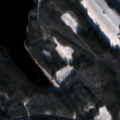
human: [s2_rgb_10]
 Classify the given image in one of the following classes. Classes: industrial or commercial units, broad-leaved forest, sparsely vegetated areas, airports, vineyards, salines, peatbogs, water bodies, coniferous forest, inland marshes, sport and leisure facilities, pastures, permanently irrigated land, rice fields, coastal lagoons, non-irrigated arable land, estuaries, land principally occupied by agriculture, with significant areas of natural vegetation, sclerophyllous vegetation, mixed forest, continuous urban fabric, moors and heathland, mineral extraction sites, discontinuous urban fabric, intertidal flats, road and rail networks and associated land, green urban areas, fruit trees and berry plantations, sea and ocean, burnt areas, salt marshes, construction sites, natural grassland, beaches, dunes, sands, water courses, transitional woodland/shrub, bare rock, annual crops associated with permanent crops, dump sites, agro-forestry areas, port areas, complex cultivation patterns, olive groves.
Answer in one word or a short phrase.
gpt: non-irrigated arable land, coniferous forest, mixed forest, transitional woodland/shrub, water bodies